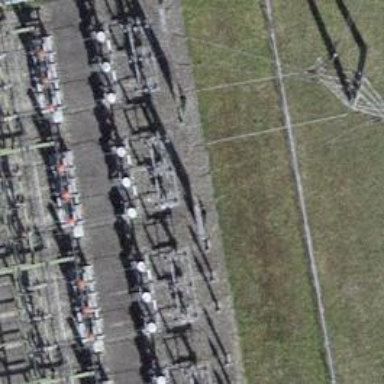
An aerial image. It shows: Insulator used in power equipment.